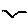
Label: bird